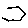
Label: hexagon